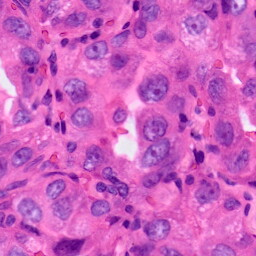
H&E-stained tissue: Lung